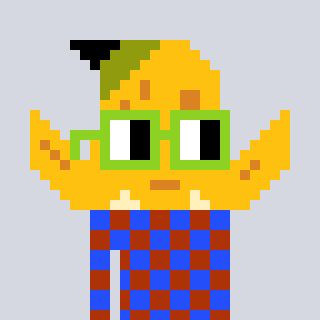
a pixel art character with square light green glasses, a banana-shaped head and a hotbrown-colored body on a cool background